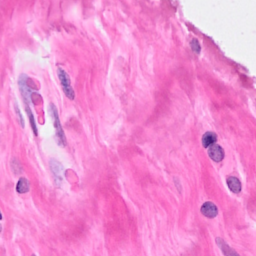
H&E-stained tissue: Breast